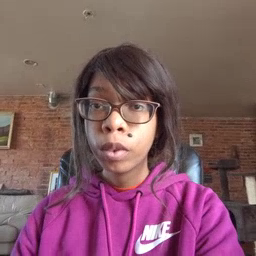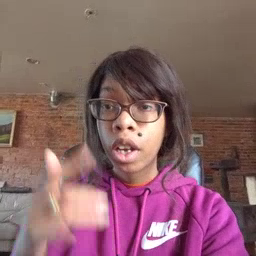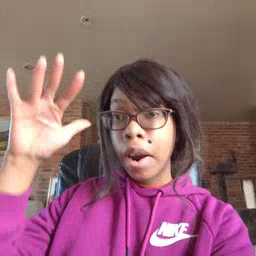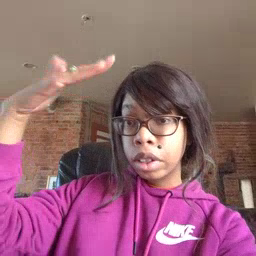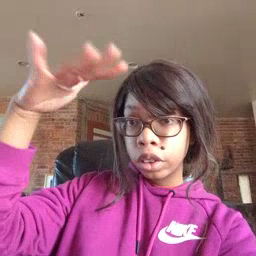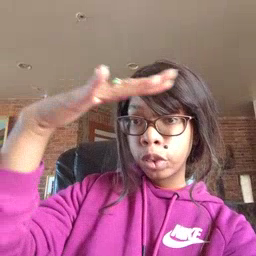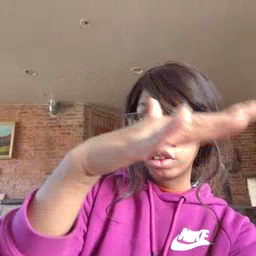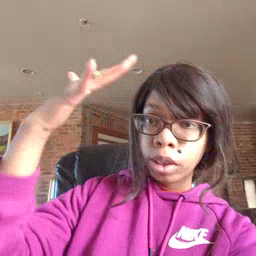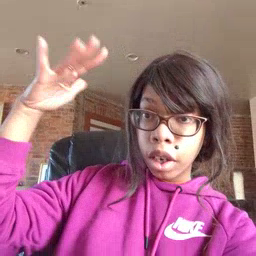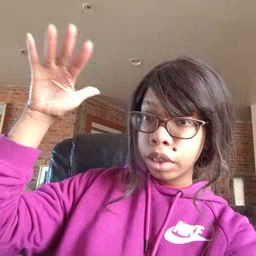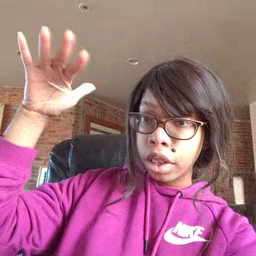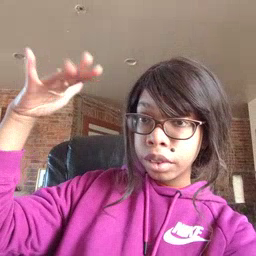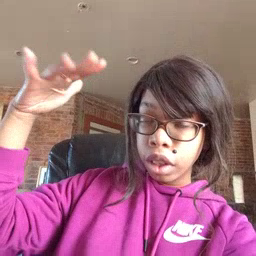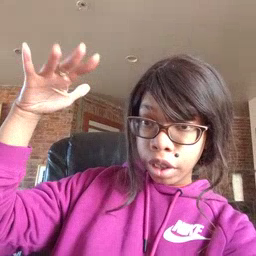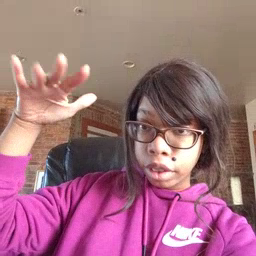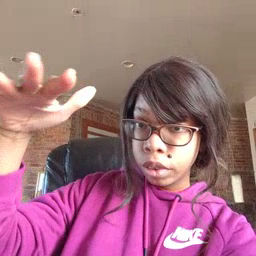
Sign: helicopter